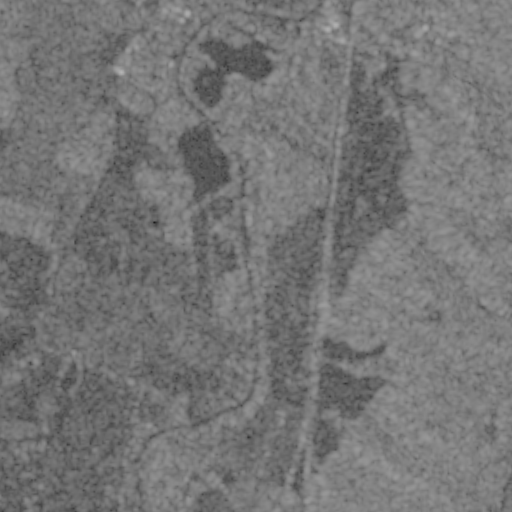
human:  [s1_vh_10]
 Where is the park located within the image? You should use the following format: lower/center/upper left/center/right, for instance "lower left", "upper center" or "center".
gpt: The park is located in the upper right of the image.
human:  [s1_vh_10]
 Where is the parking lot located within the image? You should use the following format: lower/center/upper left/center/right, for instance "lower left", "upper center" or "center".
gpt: The parking lot is located in the upper right of the image.
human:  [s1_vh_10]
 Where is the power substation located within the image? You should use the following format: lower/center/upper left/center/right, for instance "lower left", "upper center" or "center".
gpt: The power substation is located in the lower center of the image.
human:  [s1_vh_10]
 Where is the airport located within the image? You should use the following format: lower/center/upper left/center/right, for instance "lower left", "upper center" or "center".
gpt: There is no airport in the image.

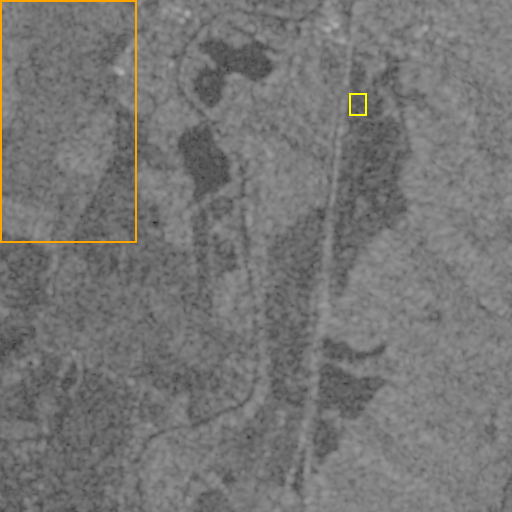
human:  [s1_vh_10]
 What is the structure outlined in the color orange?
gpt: The structure outlined in orange is a crop field.
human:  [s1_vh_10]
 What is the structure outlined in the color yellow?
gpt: The structure outlined in yellow is a park.
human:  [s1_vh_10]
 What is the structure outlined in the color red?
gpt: There is no red outline.